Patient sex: M
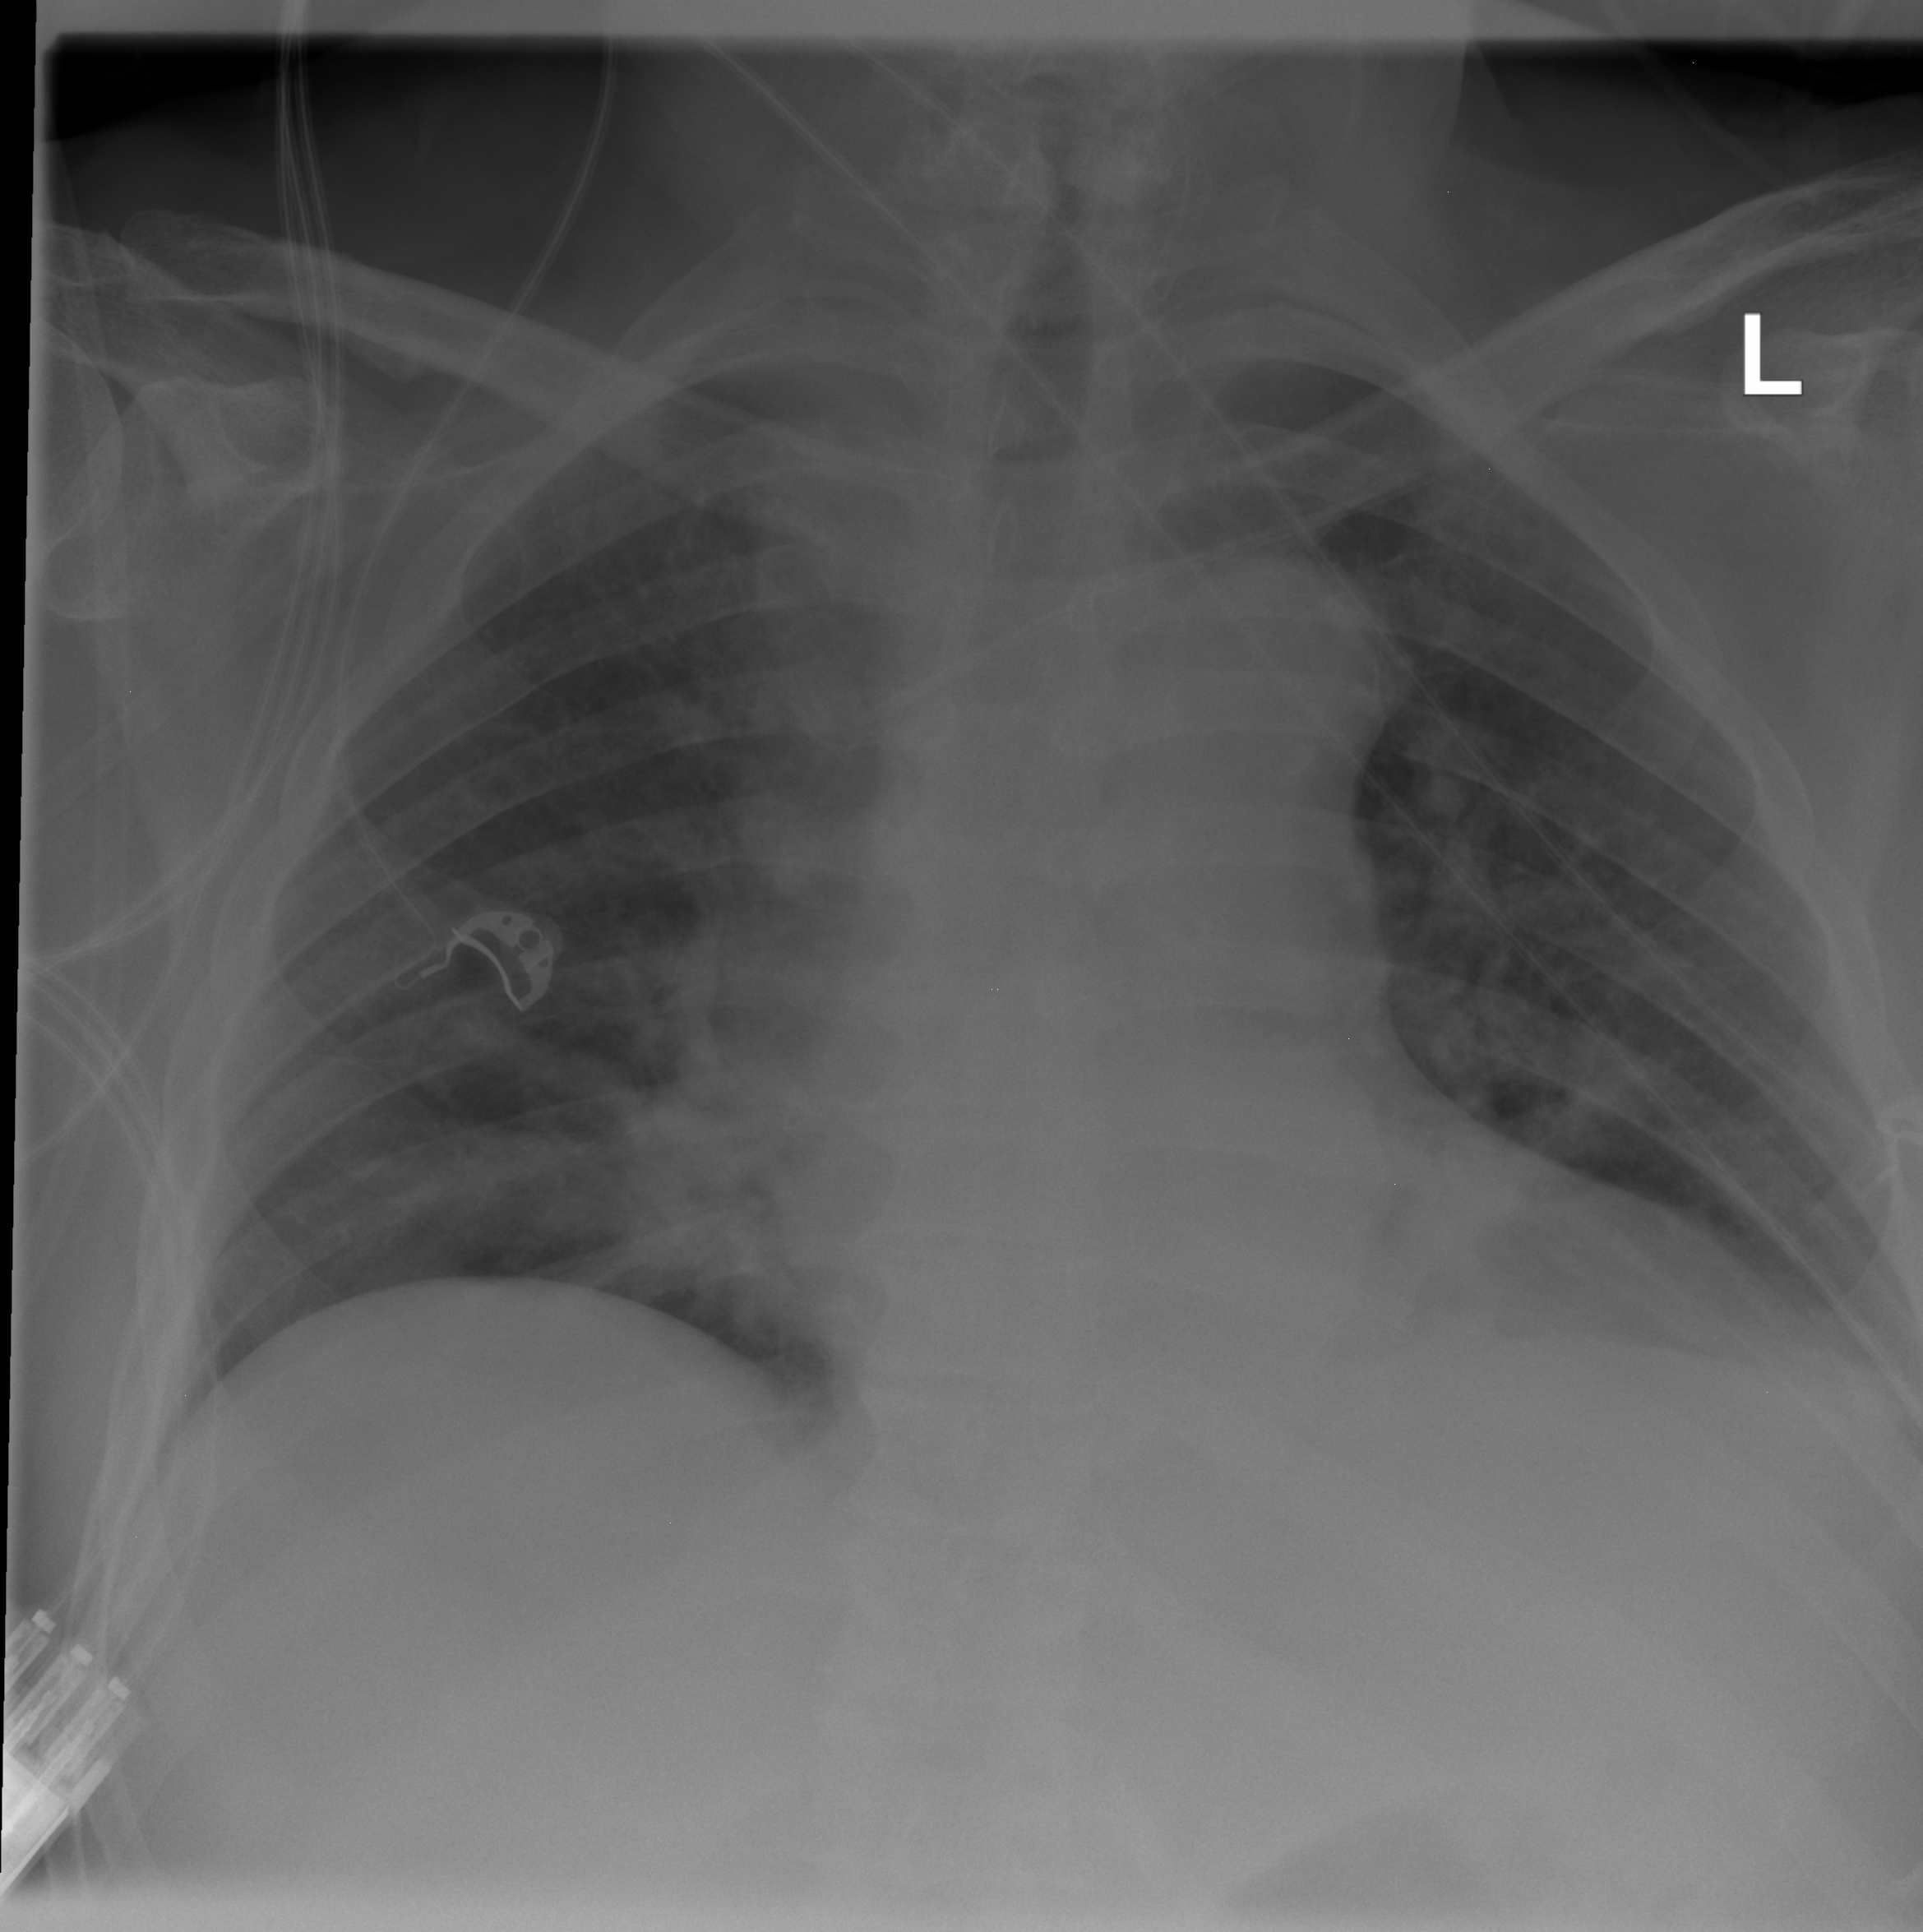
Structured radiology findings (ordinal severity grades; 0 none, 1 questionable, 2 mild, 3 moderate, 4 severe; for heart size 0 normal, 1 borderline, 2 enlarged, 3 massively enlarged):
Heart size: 2
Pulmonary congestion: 2
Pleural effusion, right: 0
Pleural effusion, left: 0
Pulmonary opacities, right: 0
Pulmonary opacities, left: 0
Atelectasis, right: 0
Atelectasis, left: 0